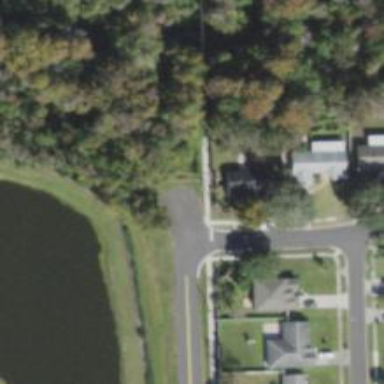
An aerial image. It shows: Residential road with sidewalk on the left.